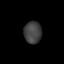
Tissue: lung
Cell type: T cells
Senescence score: 0.2253
Nuclear area (px): 382
Mean DAPI intensity: 64.529